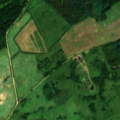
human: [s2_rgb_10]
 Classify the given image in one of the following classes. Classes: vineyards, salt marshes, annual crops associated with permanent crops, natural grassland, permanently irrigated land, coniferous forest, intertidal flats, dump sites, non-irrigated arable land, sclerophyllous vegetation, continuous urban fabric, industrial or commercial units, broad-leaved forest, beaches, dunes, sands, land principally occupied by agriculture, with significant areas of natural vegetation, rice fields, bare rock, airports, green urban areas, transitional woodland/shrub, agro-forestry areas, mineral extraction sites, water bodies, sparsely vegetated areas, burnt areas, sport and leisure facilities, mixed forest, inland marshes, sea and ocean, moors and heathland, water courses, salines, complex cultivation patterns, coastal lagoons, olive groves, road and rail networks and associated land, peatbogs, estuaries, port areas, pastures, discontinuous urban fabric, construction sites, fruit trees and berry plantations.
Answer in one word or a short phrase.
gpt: non-irrigated arable land, pastures, land principally occupied by agriculture, with significant areas of natural vegetation, broad-leaved forest, inland marshes